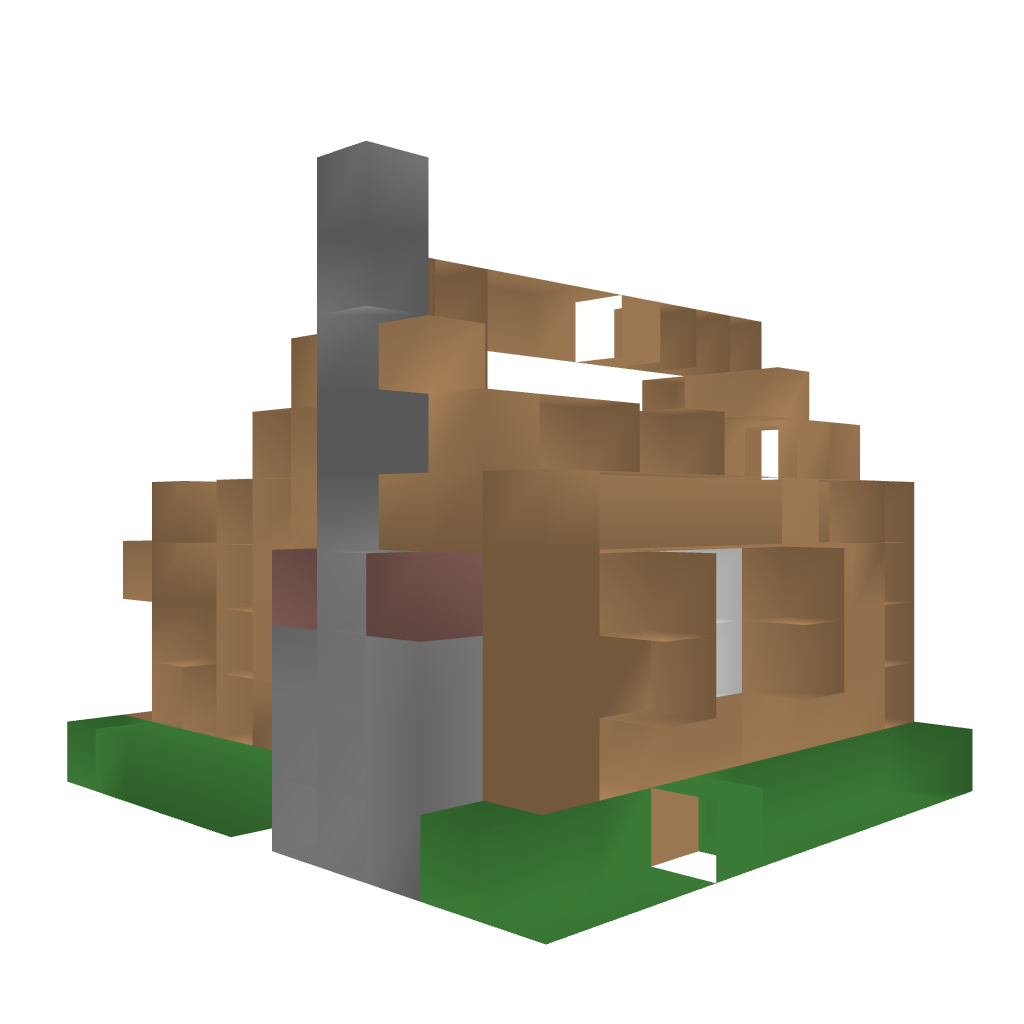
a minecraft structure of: Small Shack bad low quality